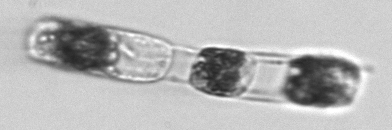
Label: Hemiaulus